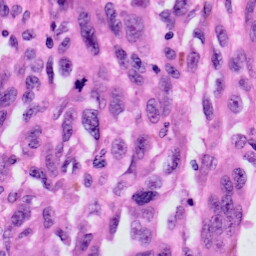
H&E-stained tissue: Skin